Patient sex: M
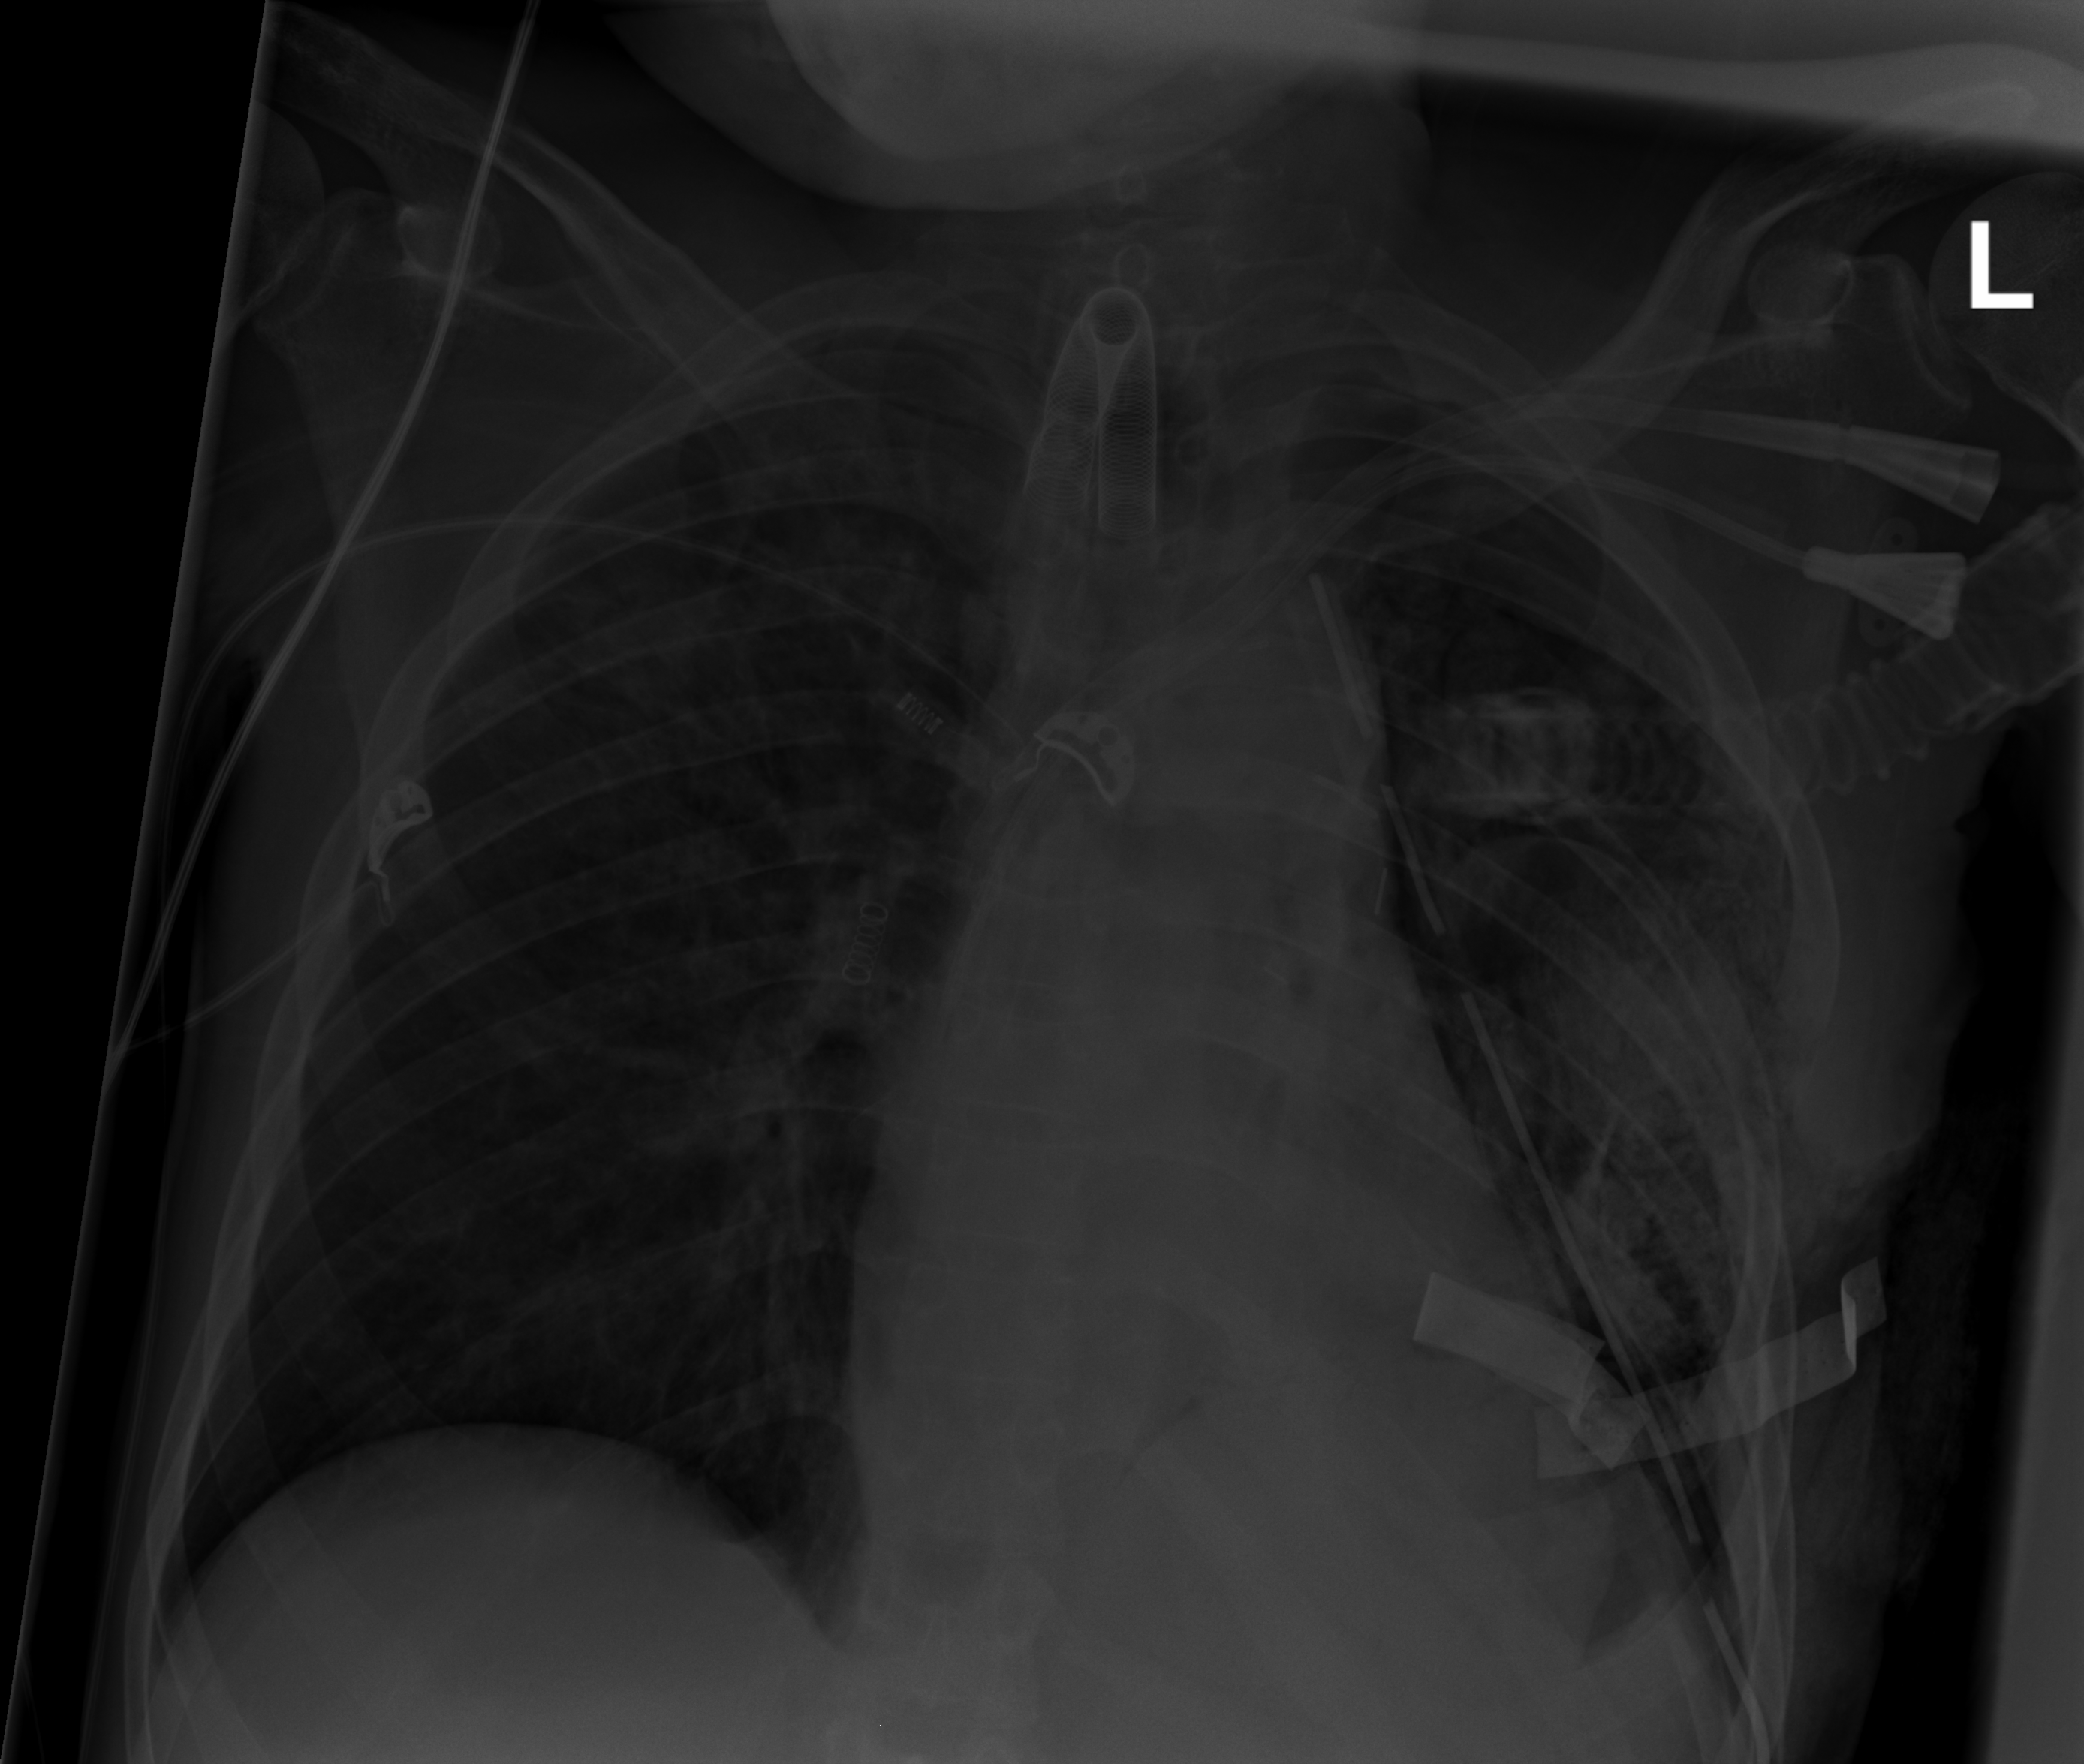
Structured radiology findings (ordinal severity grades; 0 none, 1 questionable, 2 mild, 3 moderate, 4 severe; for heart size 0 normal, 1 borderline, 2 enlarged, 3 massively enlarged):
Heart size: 0
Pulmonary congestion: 0
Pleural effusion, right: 0
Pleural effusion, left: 2
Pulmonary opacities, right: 0
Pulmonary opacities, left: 2
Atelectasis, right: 0
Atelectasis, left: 3